Question: I have written a following code for one of my C# 6.0 Sample application. It was working fine earlier with Visual Studio 2015 Preview. But now when I have downloaded the newest version of Visual Studio 2015 which launched before some time.(<URL> it stopped working.
Following is a code for that.
'''
using System.Console;
namespace StaticClassUsing
{
class Program
{
static void Main(string[] args)
{
WriteLine("With using statement");
}
}
}
'''
Now when you run this application in Latest Version of Visual Studio 2015 its giving error like following.

I have tried setting up language to C# 6.0. Is Microsoft is moving away with this feature?
Any help will be appreciated.
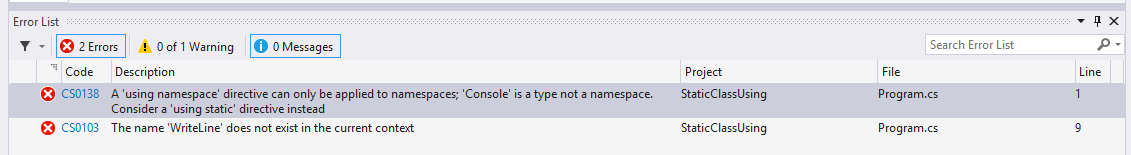
Answer: This was recently changed from the syntax:
'using System.Console;'
to
'using static System.Console;'
See <URL>